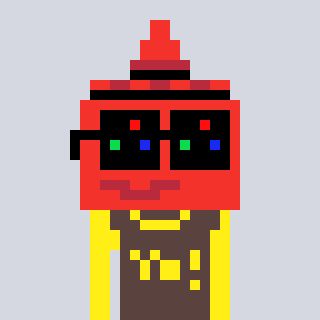
a pixel art character with square black sunglasses, a ketchup-shaped head and a darkbrown-colored body on a cool background